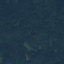
Land use / land cover class: Forest